Question: here's the code from the APICallsViewController file and a couple of screenshots. my app is crashing and I'm not sure if this is the cause.
thanks for any help

'''
// Customize the appearance of table view cells.
- (UITableViewCell *)tableView:(UITableView *)tableView cellForRowAtIndexPath:(NSIndexPath *)indexPath {
UILabel *textLabel;
UILabel *detailTextLabel;
UIButton *button;
UIFont *cellFont = [UIFont boldSystemFontOfSize:14.0];
UIFont *detailCellFont = [UIFont fontWithName:@"Helvetica" size:12.0];
static NSString *CellIdentifier = @"Cell";
UITableViewCell *cell = [tableView dequeueReusableCellWithIdentifier:CellIdentifier];
if (cell == nil) {
cell = [[[UITableViewCell alloc] initWithStyle:UITableViewCellStyleDefault reuseIdentifier:CellIdentifier] autorelease];
cell.selectionStyle = UITableViewCellSelectionStyleNone;
// Initialize API title UILabel
textLabel = [[[UILabel alloc] initWithFrame:CGRectZero] autorelease];
textLabel.autoresizingMask = UIViewAutoresizingFlexibleWidth | UIViewAutoresizingFlexibleRightMargin;
textLabel.tag = TITLE_TAG;
textLabel.font = cellFont;
[cell.contentView addSubview:textLabel];
// Initialize API description UILabel
detailTextLabel = [[[UILabel alloc] initWithFrame:CGRectZero] autorelease];
detailTextLabel.autoresizingMask = UIViewAutoresizingFlexibleWidth | UIViewAutoresizingFlexibleRightMargin;
detailTextLabel.tag = DESCRIPTION_TAG;
detailTextLabel.font = detailCellFont;
detailTextLabel.textColor = [UIColor darkGrayColor];
detailTextLabel.lineBreakMode = UILineBreakModeWordWrap;
detailTextLabel.numberOfLines = 0;
[cell.contentView addSubview:detailTextLabel];
// Initialize API button UIButton
button = [UIButton buttonWithType:UIButtonTypeRoundedRect];
button.autoresizingMask = UIViewAutoresizingFlexibleWidth | UIViewAutoresizingFlexibleRightMargin;
[button setBackgroundImage:[[UIImage imageNamed:@"MenuButton.png"]
stretchableImageWithLeftCapWidth:9 topCapHeight:9]
forState:UIControlStateNormal];
[button setTitleColor:[UIColor blackColor] forState:UIControlStateNormal];
[button addTarget:self action:@selector(apiButtonClicked:) forControlEvents:UIControlEventTouchUpInside];
[cell.contentView addSubview:button];
} else {
textLabel = (UILabel *)[cell.contentView viewWithTag:TITLE_TAG];
detailTextLabel = (UILabel *)[cell.contentView viewWithTag:DESCRIPTION_TAG];
// For the button cannot search by tag since it is not constant
// and is dynamically used figure out which button is clicked.
// So instead we loop through subviews of the cell to find the button.
for (UIView *subview in cell.contentView.subviews) {
if([subview isKindOfClass:[UIButton class]]) {
button = (UIButton *)subview;
}
}
}
CGSize constraintSize = CGSizeMake(280.0f, MAXFLOAT);
// The API title
NSString *cellText = [[apiMenuItems objectAtIndex:indexPath.row] objectForKey:@"title"];
CGSize labelSize = [cellText sizeWithFont:cellFont
constrainedToSize:constraintSize
lineBreakMode:UILineBreakModeWordWrap];
textLabel.frame = CGRectMake(20, 2,
(cell.contentView.frame.size.width-40),
labelSize.height);
textLabel.text = cellText;
// The API description
NSString *detailCellText = [[apiMenuItems objectAtIndex:indexPath.row] objectForKey:@"description"];
CGSize detailLabelSize = [detailCellText sizeWithFont:detailCellFont
constrainedToSize:constraintSize
lineBreakMode:UILineBreakModeWordWrap];
detailTextLabel.frame = CGRectMake(20, (labelSize.height + 4),
(cell.contentView.frame.size.width-40),
detailLabelSize.height);
detailTextLabel.text = detailCellText;
// The API button
CGFloat yButtonOffset = labelSize.height + detailLabelSize.height + 15;
button.frame = CGRectMake(20, yButtonOffset, (cell.contentView.frame.size.width-40), 44);
[button setTitle:[[apiMenuItems objectAtIndex:indexPath.row] objectForKey:@"button"]
forState:UIControlStateNormal];
// Set the tag that will later identify the button that is clicked.
button.tag = indexPath.row;
return cell;
}
'''
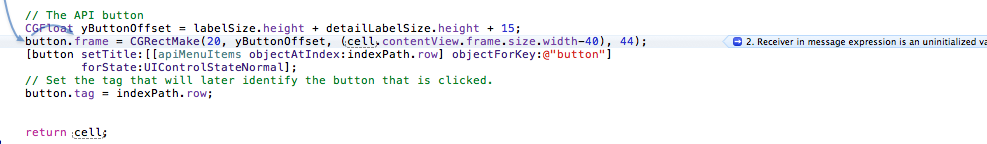
Answer: in the 'else' statement the 'UIButton *button' is not initialized. Look how in the if statement it is:
'''
button = [UIButton buttonWithType:UIButtonTypeRoundedRect];
'''
but in the 'else' initialization is missing. You may put after:
'''
} else {
textLabel = (UILabel *)[cell.contentView viewWithTag:TITLE_TAG];
detailTextLabel = (UILabel *)[cell.contentView viewWithTag:DESCRIPTION_TAG];
button = (UIButton *)[cell.contentView viewWithTag:indexPath.row]; // <---- add this
'''
And move this:
'''
button.tag = indexPath.row;
'''
before
'''
[cell.contentView addSubview:button];
'''
in the end of the if statement...